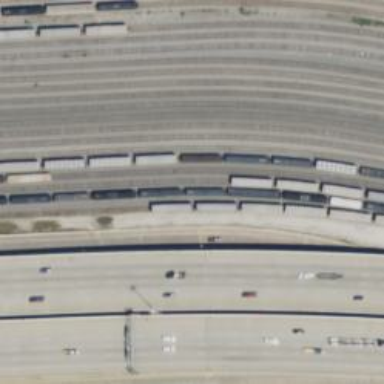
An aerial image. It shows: Railway yard.